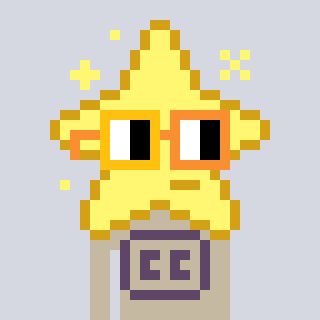
a pixel art character with square yellow and orange glasses, a star-shaped head and a bege-colored body on a cool background